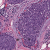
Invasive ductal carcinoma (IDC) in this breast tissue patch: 0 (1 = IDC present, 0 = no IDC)